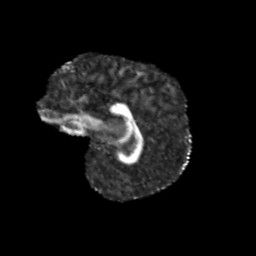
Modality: FA
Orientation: sagittal
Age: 9
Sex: female
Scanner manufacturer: siemens
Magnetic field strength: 3 T
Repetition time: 3.8 s
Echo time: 0.07 s